Question: Hi All,
I have stuck in an error for a long time and cant figure out what it is . I am using CMarkup class (xml Parser) for parsing XML files which works perfectly in VC++ . When I move that into QT it started throwing some strange error which is hard for me to fix.It says
'''
iconv.h: no such file or director
expected; before cd , etc.
'''
I checked the CMArkup website where it says
> The MARKUP_ICONV mode is currently
automatically selected in g++ based
on the predefined macro.
Again, you can turn off iconv usage
by adding MARKUP_STDCONV to your
project preprocessor definitions, or
on the command line with
-DMARKUP_STDCONV.
g++ main.cpp Markup.cpp MarkupTest.cpp -DMARKUP_STDCONV
I tried everything but still probem exist. Have anyone got into similar problem who can help me fixing this .
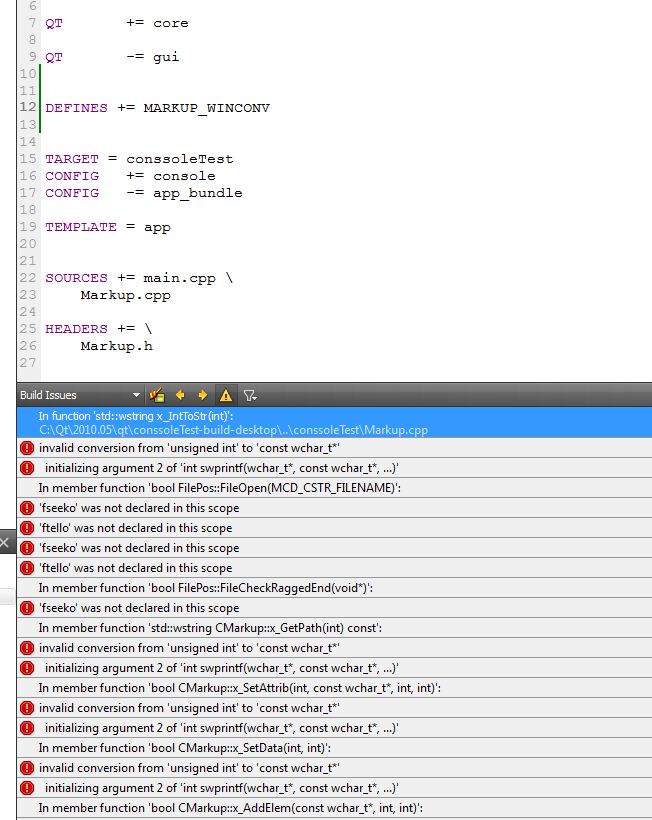
Answer: If you want to add the definition to your Qt project, add this line to your .pro file:
'''
QMAKE_CXXFLAGS += -DMARKUP_STDCONV
'''